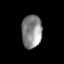
Tissue: skin
Cell type: Epithelial cells
Senescence score: 0.811
Nuclear area (px): 656
Mean DAPI intensity: 137.848